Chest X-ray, AP view. Patient: 21 years old, sex M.
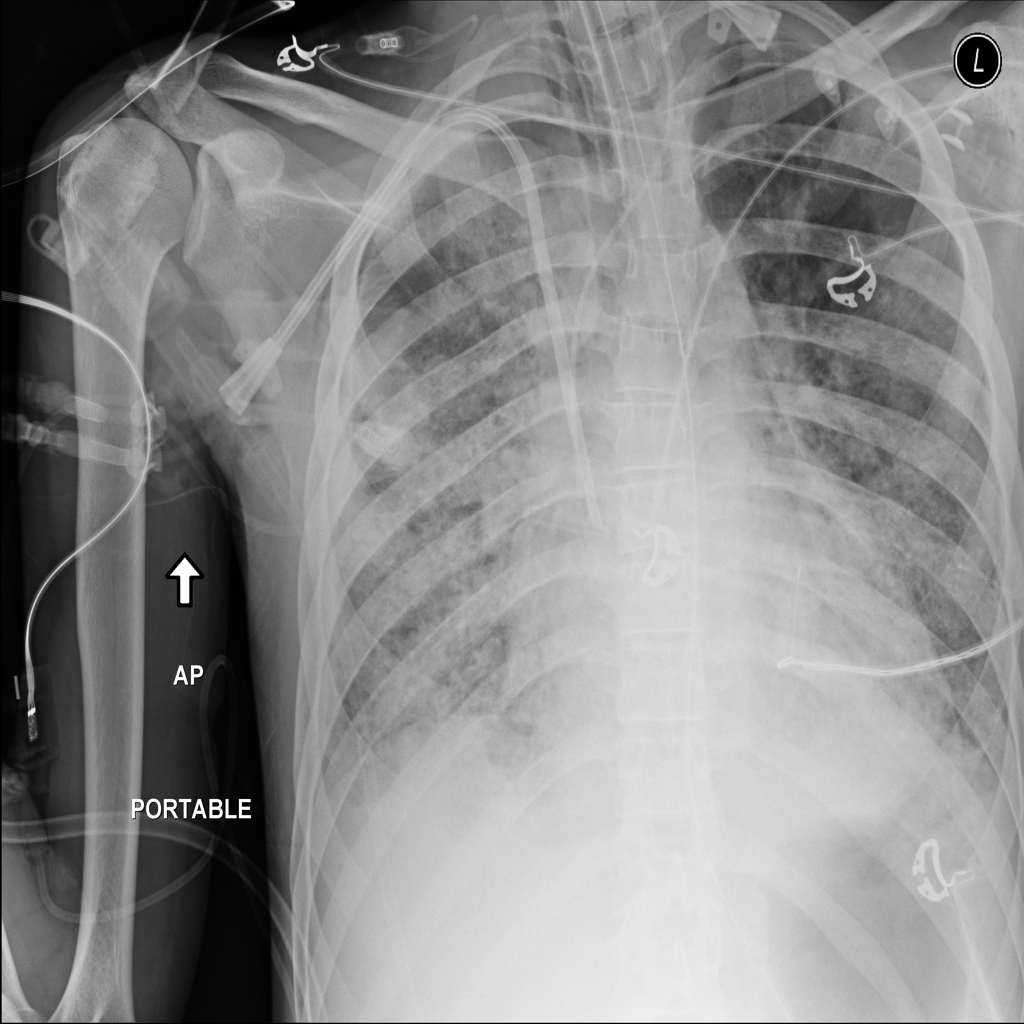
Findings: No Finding